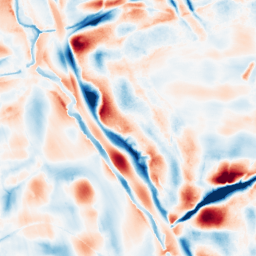
Category: wavelet
Decomposition family: wavelet_biorthogonal
Decomposition parameters: wavelet: bior4.4
level: 5
Upsampling method: cubic_mitchell
Upsampling parameters: scale: 8
Upsampling scale: 8